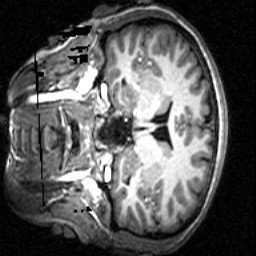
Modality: T1w
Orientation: coronal
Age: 21
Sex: female